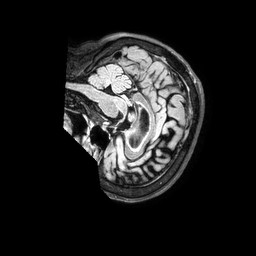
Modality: FLAIR
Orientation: sagittal
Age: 61
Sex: female
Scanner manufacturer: philips
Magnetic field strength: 3 T
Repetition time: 4.8 s
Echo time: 0.2885 s